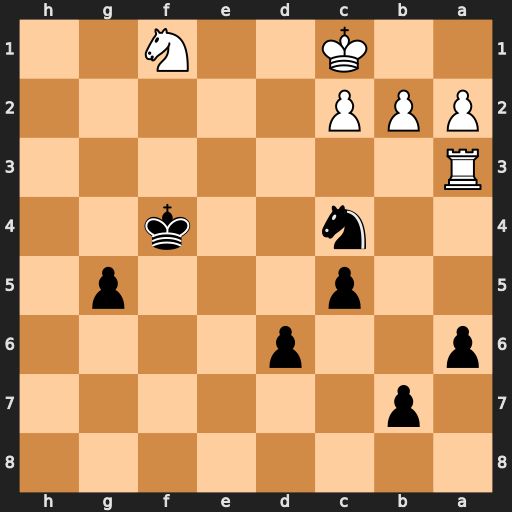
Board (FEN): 8/1p6/p2p4/2p3p1/2n2k2/R7/PPP5/2K2N2
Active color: b
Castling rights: -
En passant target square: -
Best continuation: Nxa3 bxa3 g4 Kd2 g3 Ne3 Kf3